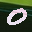
Label: 0